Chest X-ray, PA view. Patient: 46 years old, sex F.
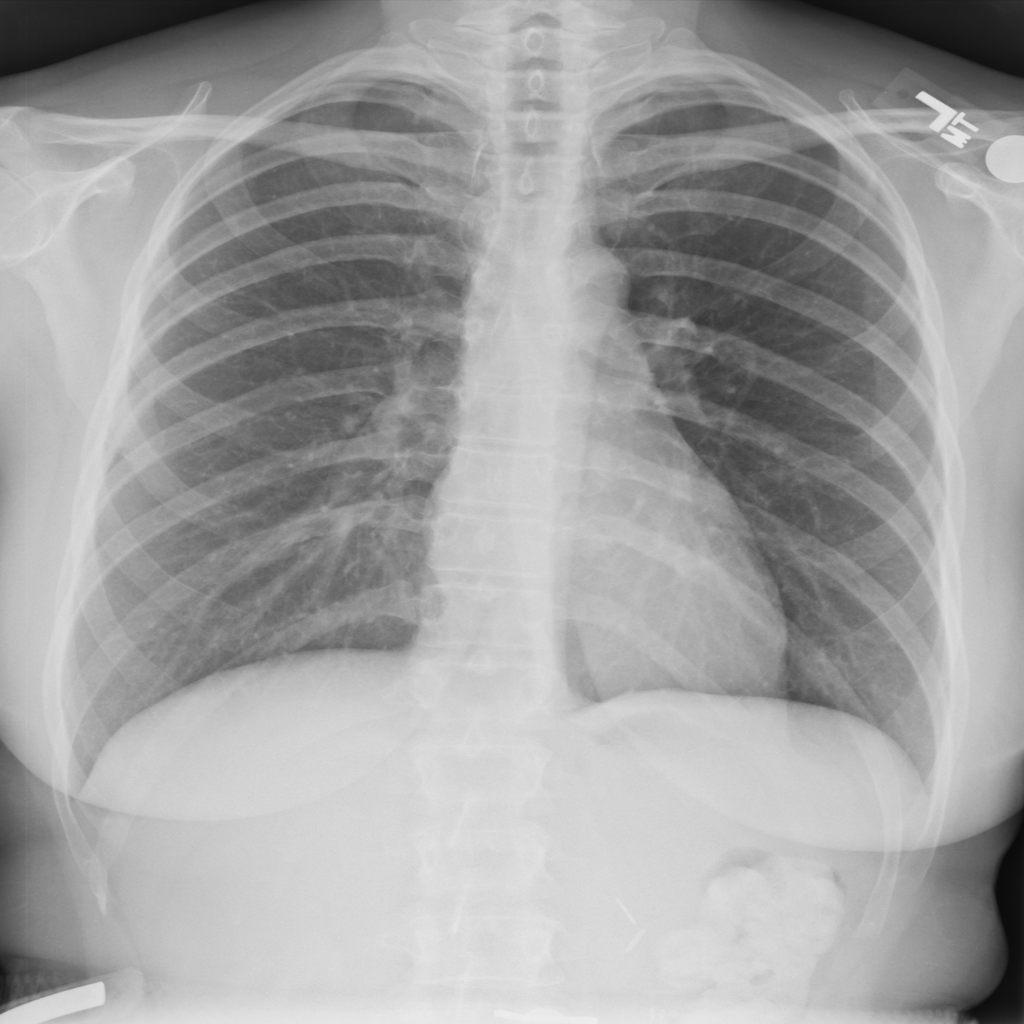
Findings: No Finding